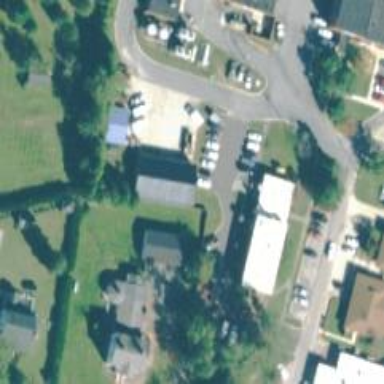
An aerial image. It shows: Ambulance station for emergencies.